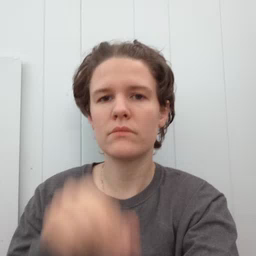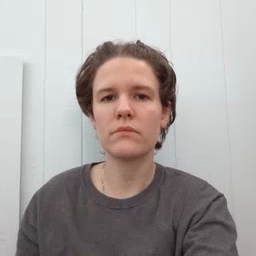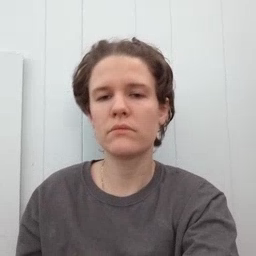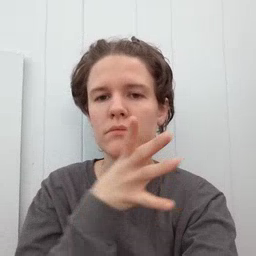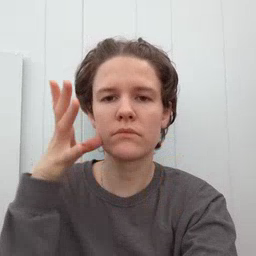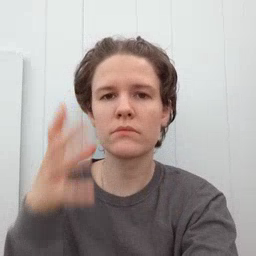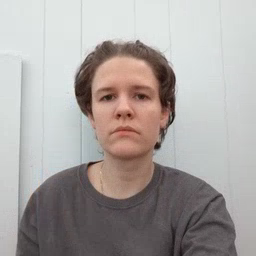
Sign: farm